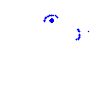
Particle: kaon